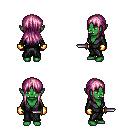
a pixel art fantasy rpg character, female body template, orc, green skin, gray robe, teal pants, pink unkempt hairstyle, gold gloves, dagger, four views (front, back, left, right), 2x2 character sprite sheet, small pixel art, hard edges, no anti-aliasing